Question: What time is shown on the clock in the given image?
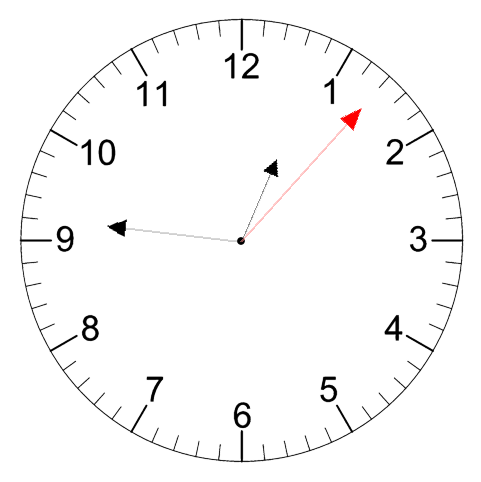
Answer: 12:46:07